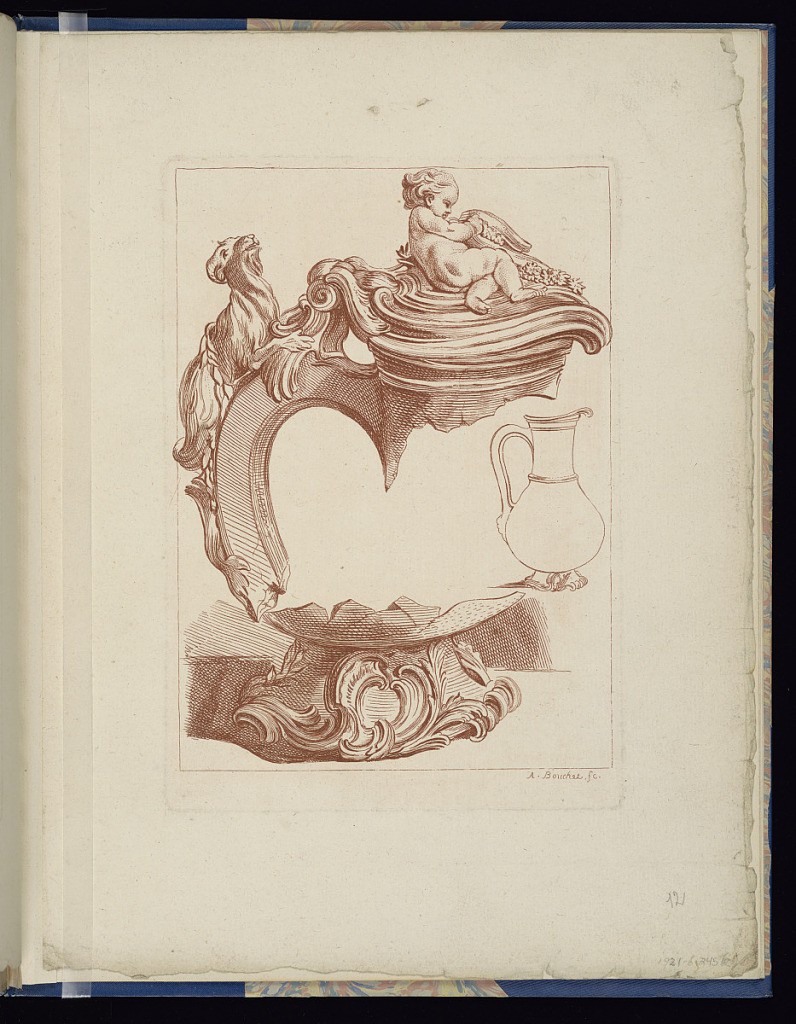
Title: Ornamental Vase Design
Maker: François Boucher, French, 1703–1770
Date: ca. 1738
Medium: Etching in red ink on white laid paper
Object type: Bound print
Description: Vase in the form of a pitcher with only the mounts (lid, handle, feet) fully rendered. A figure of a young boy reclines on rocks, shells, and flowers on the lid, while a goat with a long tail decorates the handle, and acanthus and scroll motifs adorn the foot. At right, a line drawing of the ewer to which the mounts might be attached. The plate is etched with the signature of the printmaker, and is inscribed in graphite with the plate number. The plate is printed in red ink (sanguine).